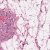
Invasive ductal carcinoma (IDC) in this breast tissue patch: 0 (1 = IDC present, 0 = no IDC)